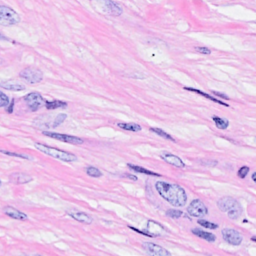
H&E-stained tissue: Breast